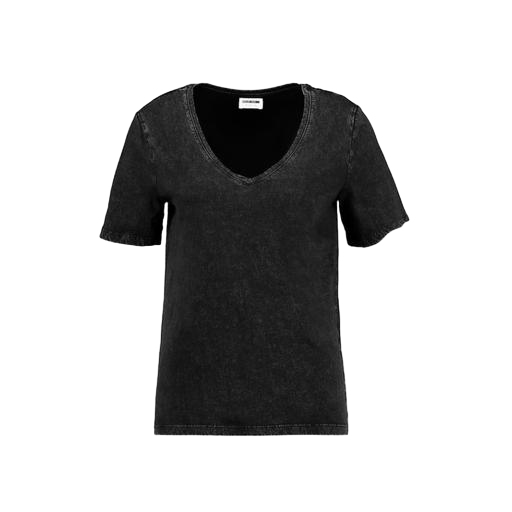
black v-neck t-shirt only macy, black v-neck top only macy, black women's v-neck t-shirt, white background